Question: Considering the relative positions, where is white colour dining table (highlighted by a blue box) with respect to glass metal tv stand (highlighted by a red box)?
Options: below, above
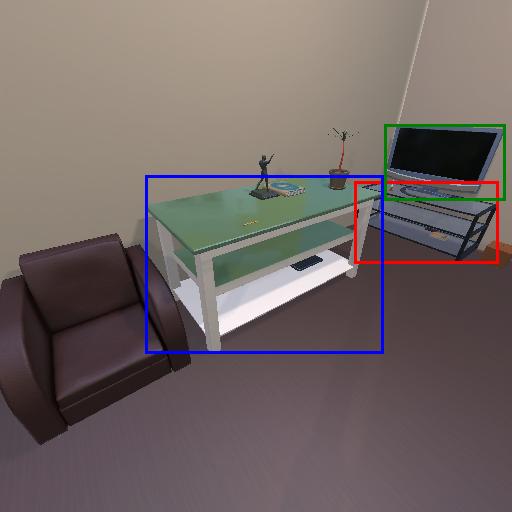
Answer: below